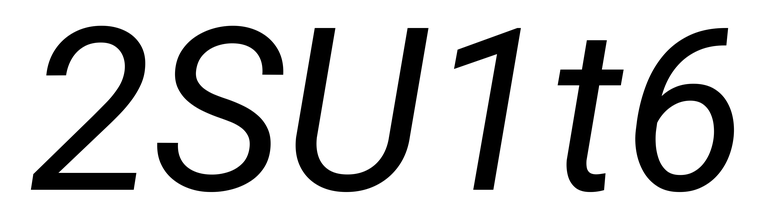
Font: Roboto-Italic_Italic